Question: I have a text file in my assets folder that contains the details of an outlet like:
McDonald's | Any McDonald's outlet| Applicable to any lunch meal set| Buy 1 get 1 free| 1 Aug - 31 Aug| RM 32.00| RM 16.00| icon_nandos.png
And I split them and store in the string array. But I couldn't set the image from the 7th array item (which is icon_nandos.png)
'''
try{
bufferedReader = new BufferedReader(new
InputStreamReader(this.getAssets().open("food_catalog.txt")));
while ((food = bufferedReader.readLine())!=null) {
if (!food.equals("")) {
String[] foodInfo = food.split("\|");
tv.setText(foodInfo[0] + "
" + foodInfo[1] + "
" + foodInfo[2] + "
" + foodInfo[3] + "
" + foodInfo[4] + "
" + foodInfo[5] + "
" + foodInfo[6] + "
" + foodInfo[7] + "
");
img.setImageBitmap(BitmapFactory.decodeFile(foodInfo[7]));
}
}
}
'''
I have tried several ways of setting the images like setImageURI but the image still wouldn't show. Am I doing anything wrong? Many of the sources online doesn't refer to what I am doing.

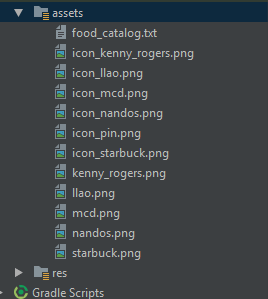
Answer: you need to open Image file also via 'getAssets()'.
Try as below
'''
InputStream inStream= getAssets().open(foodInfo[7]);
Drawable drw = Drawable.createFromStream(inStream, null);
img.setImageDrawable(drw);
inStream.close();
'''
> Assuming that your 'foodInfo[7]' gives you the name "icon_nandos.png"